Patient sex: F
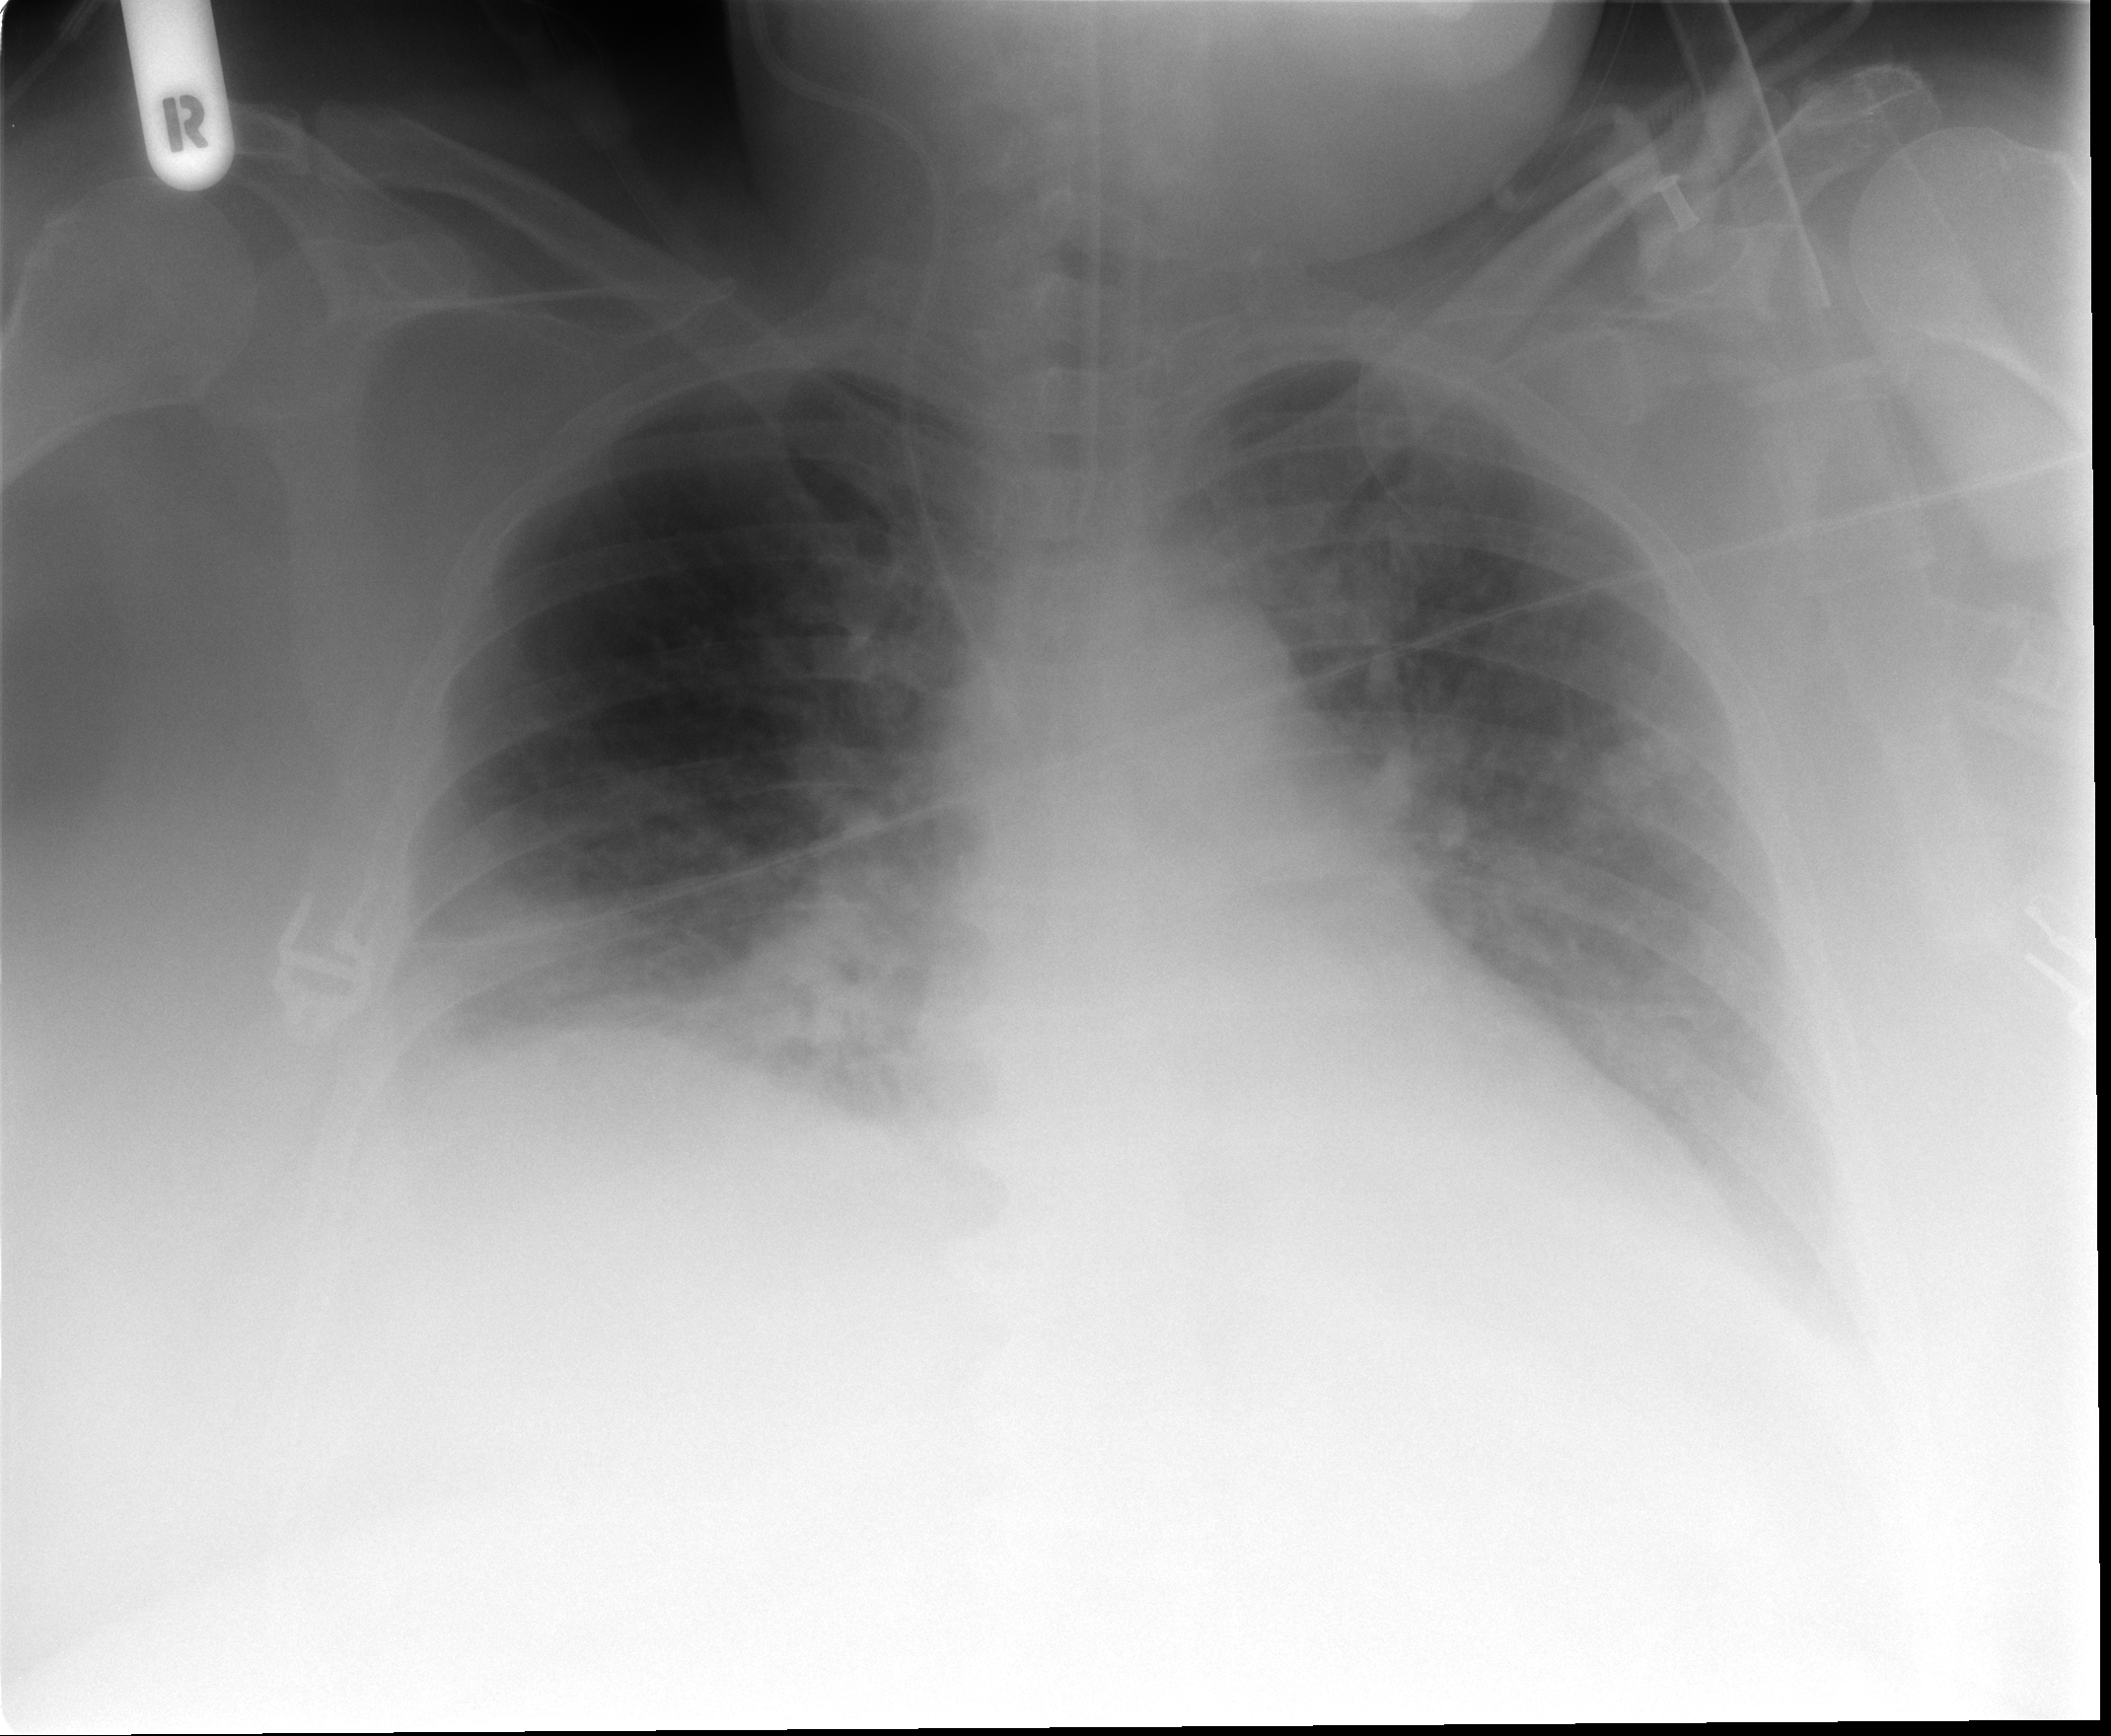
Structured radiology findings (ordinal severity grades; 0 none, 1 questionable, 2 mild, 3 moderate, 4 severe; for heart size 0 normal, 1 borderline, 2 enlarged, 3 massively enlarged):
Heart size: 1
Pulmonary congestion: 2
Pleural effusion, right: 2
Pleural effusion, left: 2
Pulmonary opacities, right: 0
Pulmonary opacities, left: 0
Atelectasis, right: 2
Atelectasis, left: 2